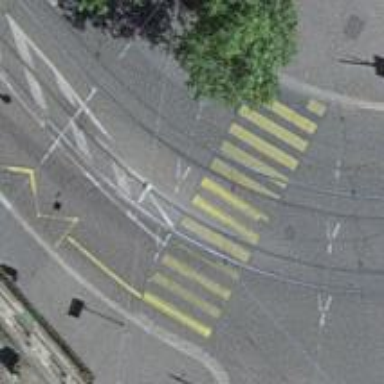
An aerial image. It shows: Tram stop with public transport stop position.